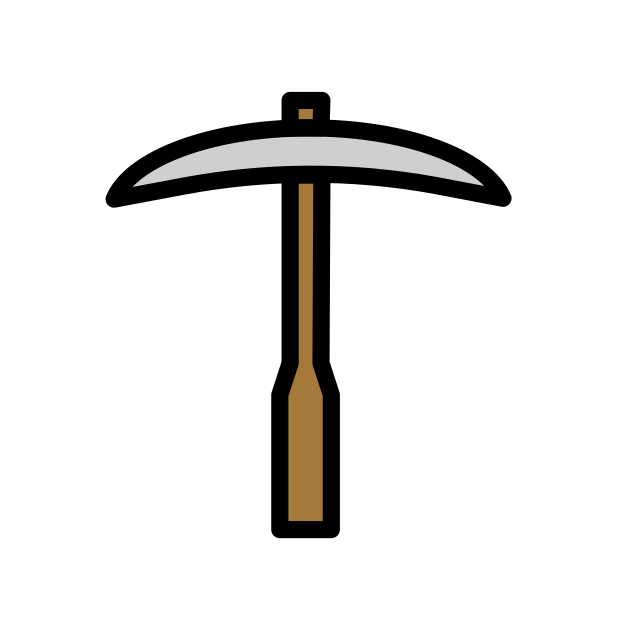
pick